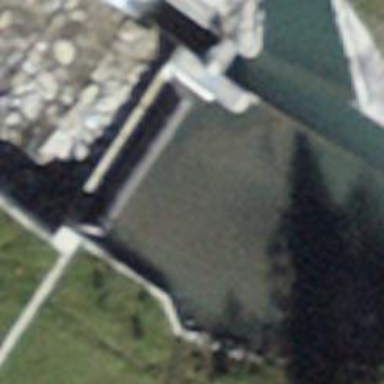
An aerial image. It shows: Weir in waterway.